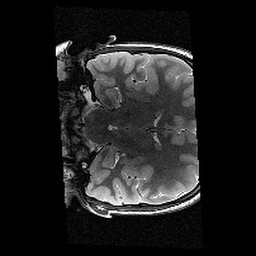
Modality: T2w
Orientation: coronal
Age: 11
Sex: female
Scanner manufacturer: siemens
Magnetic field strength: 3 T
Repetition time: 9.23 s
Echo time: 0.067 s